Question: My usual method of 100% contrast and some brightness adjusting to tweak the cutoff point usually works reasonably well to clean up photos of small sub-circuits or equations for posting on E&R.SE, however sometimes it's not quite that great, like with this image:

What other methods besides contrast (or instead of) can I use to give me a more consistent output?
I'm expecting a fairly general answer, but I'll probably implement it in a script (that I can just dump files into) using ImageMagick and/or PIL (Python) so if you have anything specific to them it would be welcome.
Ideally a better source image would be nice, but I occasionally use this on other folk's images to add some polish.
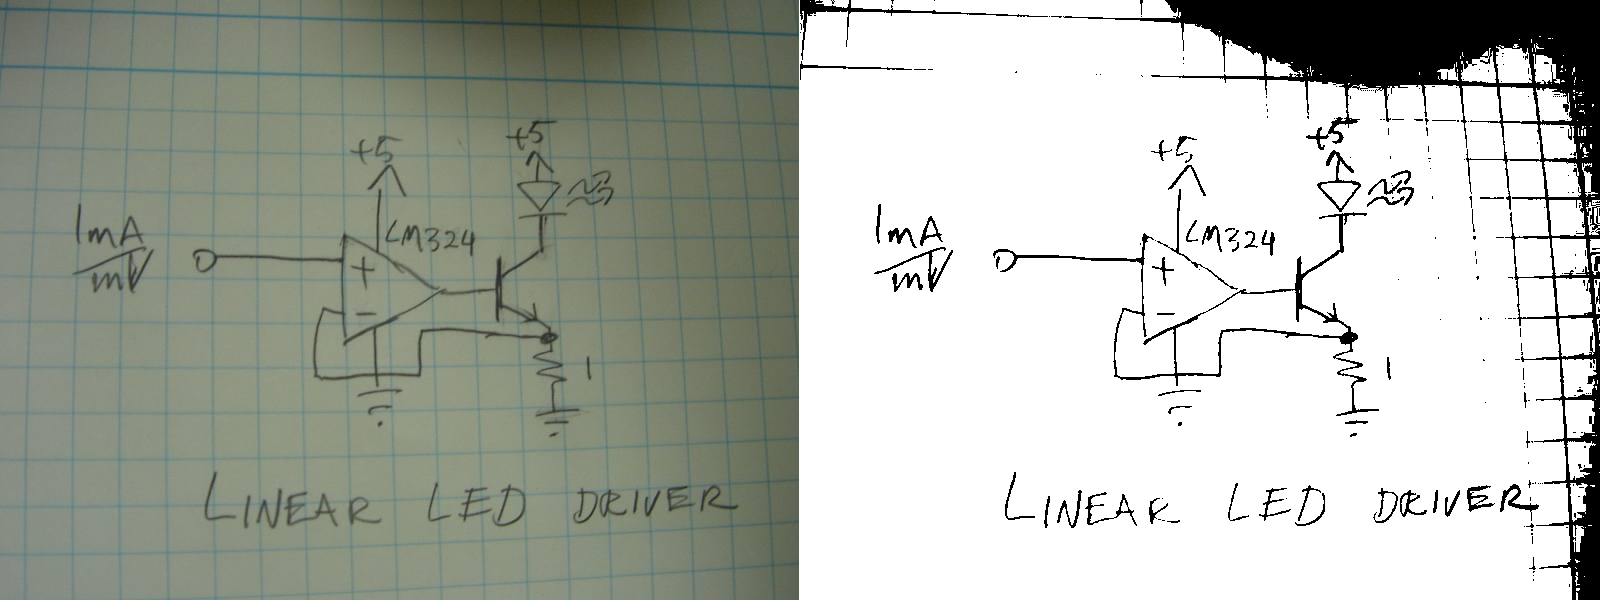
Answer: The first step is to equalize the illumination differences in the image while taking into account the white balance issues. The theory here is that the brightest part of the image within a limited area represents white. By blurring the image beforehand we eliminate the influence of noise in the image.
'''
from PIL import Image
from PIL import ImageFilter
im = Image.open(r'c: emp emp.png')
white = im.filter(ImageFilter.BLUR).filter(ImageFilter.MaxFilter(15))
'''

The next step is to create a grey-scale image from the RGB input. By scaling to the white point we correct for white balance issues. By taking the max of R,G,B we de-emphasize any color that isn't a pure grey such as the blue lines of the grid. The first line of code presented here is a dummy, to create an image of the correct size and format.
'''
grey = im.convert('L')
width,height = im.size
impix = im.load()
whitepix = white.load()
greypix = grey.load()
for y in range(height):
for x in range(width):
greypix[x,y] = min(255, max(255 * impix[x,y][0] / whitepix[x,y][0], 255 * impix[x,y][1] / whitepix[x,y][1], 255 * impix[x,y][2] / whitepix[x,y][2]))
'''
The result of these operations is an image that has mostly consistent values and can be converted to black and white via a simple threshold.

---
It's nice to see a little competition. <URL> has proposed a very similar approach, using subtraction instead of scaling to remove the variations in the white level. My method increases the contrast in the regions with poor lighting, and nikie's method does not - which method you prefer will depend on whether there is information in the poorly lighted areas which you wish to retain.
My attempt to recreate this approach resulted in this:
'''
for y in range(height):
for x in range(width):
greypix[x,y] = min(255, max(255 + impix[x,y][0] - whitepix[x,y][0], 255 + impix[x,y][1] - whitepix[x,y][1], 255 + impix[x,y][2] - whitepix[x,y][2]))
'''

I'm working on a combination of techniques to deliver an even better result, but it's not quite ready yet.